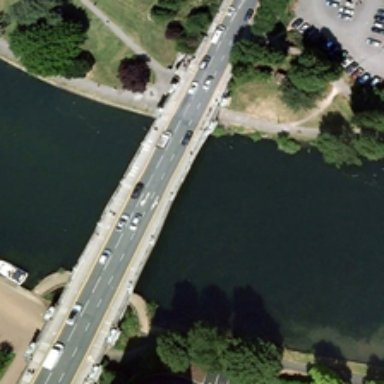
Some green trees are in two sides of a river with bridge over it .